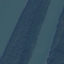
Land use / land cover: River